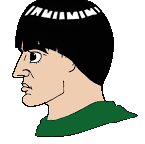
Label: 4_Yes_Chad